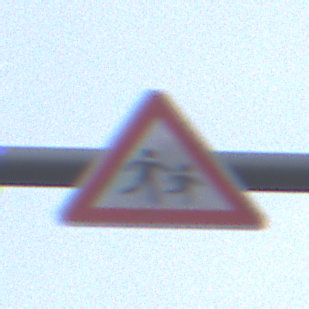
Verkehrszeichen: KinderLinks
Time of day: SunriseSunset
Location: Outdoor (Nature)
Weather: Overcast
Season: NotSpecified
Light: Natural